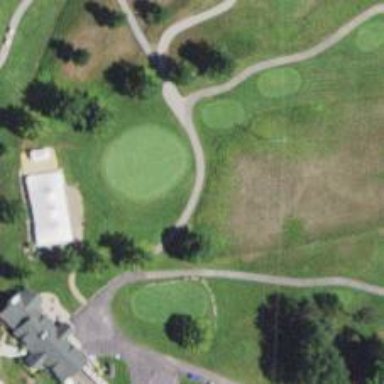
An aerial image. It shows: Path for both road and golf.